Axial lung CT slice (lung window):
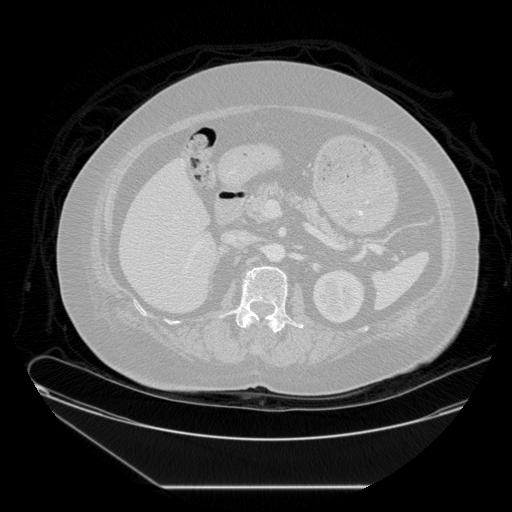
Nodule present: no